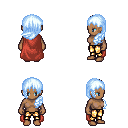
a pixel art fantasy rpg character, female body template, human, dark skin, maroon cape, gold greaves, white cyan left-swept hairstyle, four views (front, back, left, right), 2x2 character sprite sheet, small pixel art, hard edges, no anti-aliasing